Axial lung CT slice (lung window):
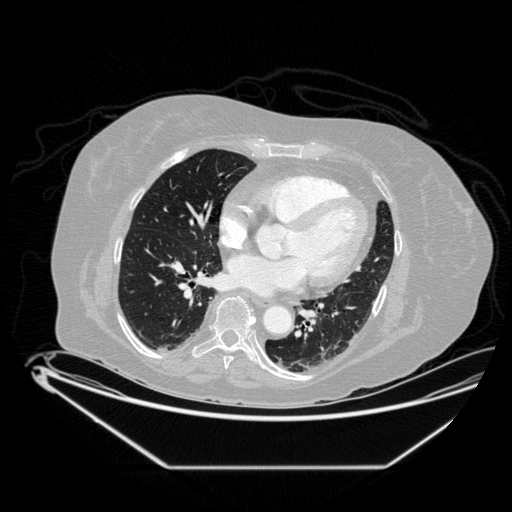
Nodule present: no